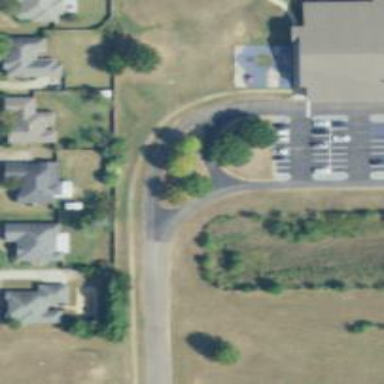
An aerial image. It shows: Asphalt service road.